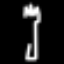
Label: fork